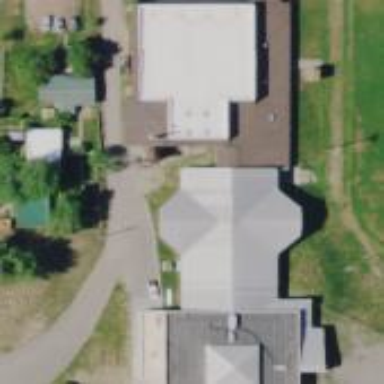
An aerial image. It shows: School building.